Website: crate-barrel
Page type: billing-address
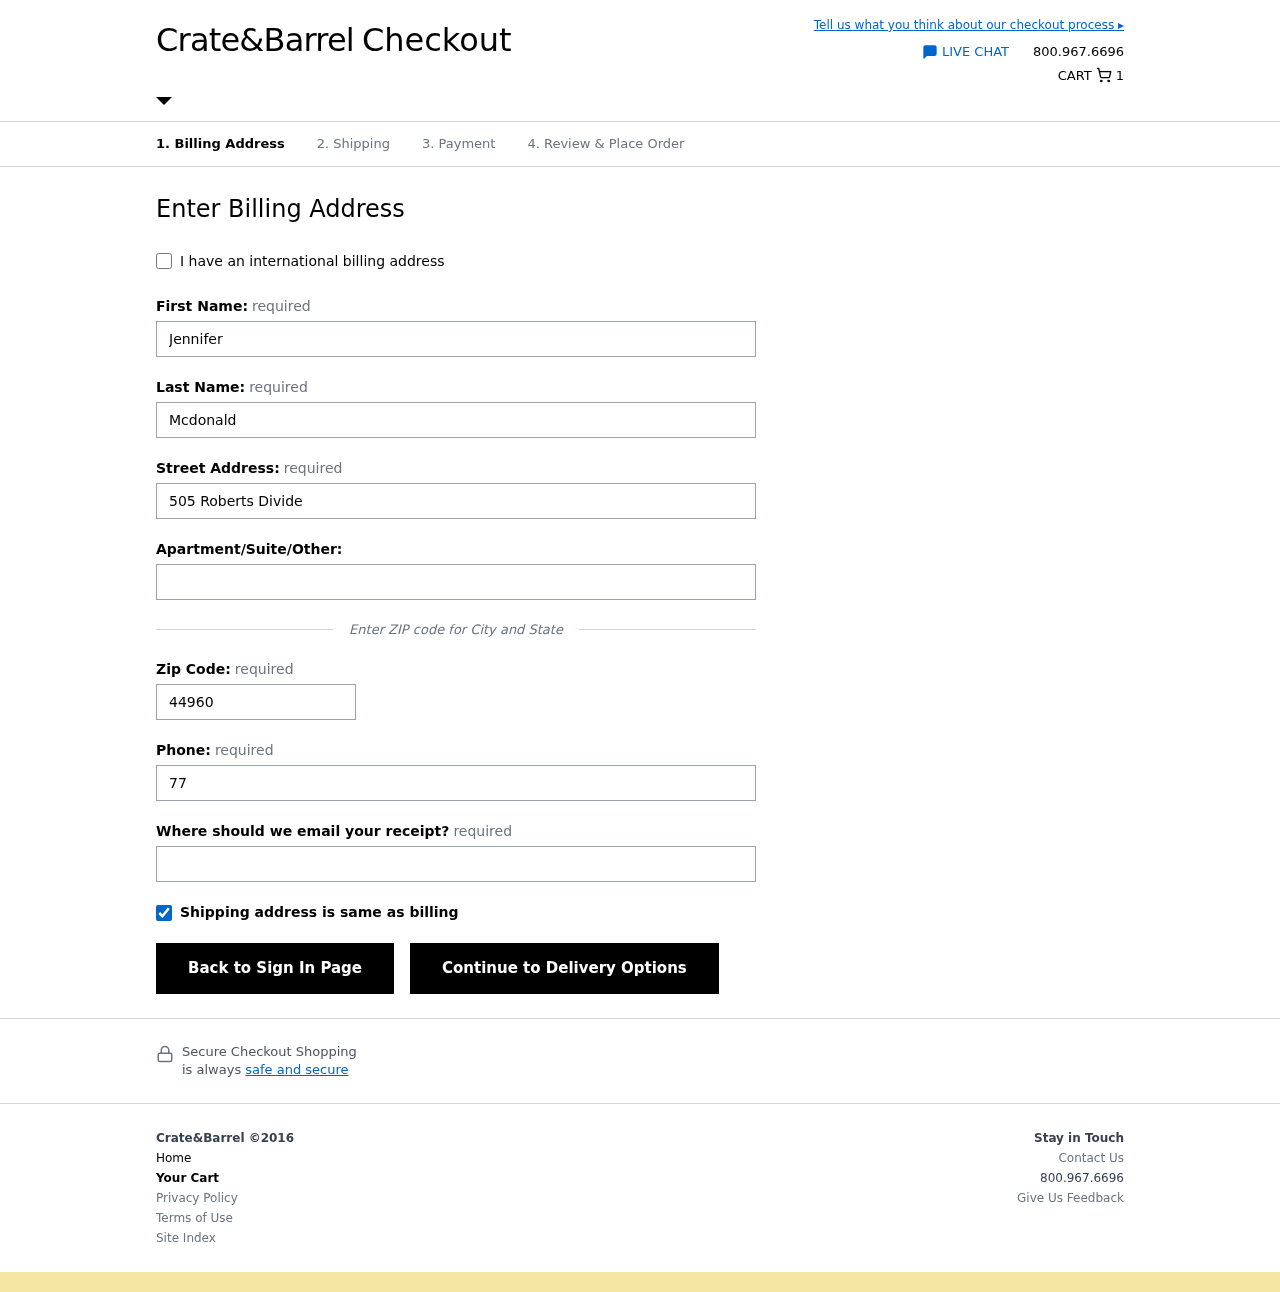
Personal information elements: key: PII_EMAIL
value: jennifer_mcdonald@hotmail.com
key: PII_FIRSTNAME
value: Jennifer
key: PII_LASTNAME
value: Mcdonald
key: PII_PHONE
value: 7797618192
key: PII_POSTCODE
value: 44960
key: PII_STREET
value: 505 Roberts Divide
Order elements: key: ORDER_NUM_ITEMS
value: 1